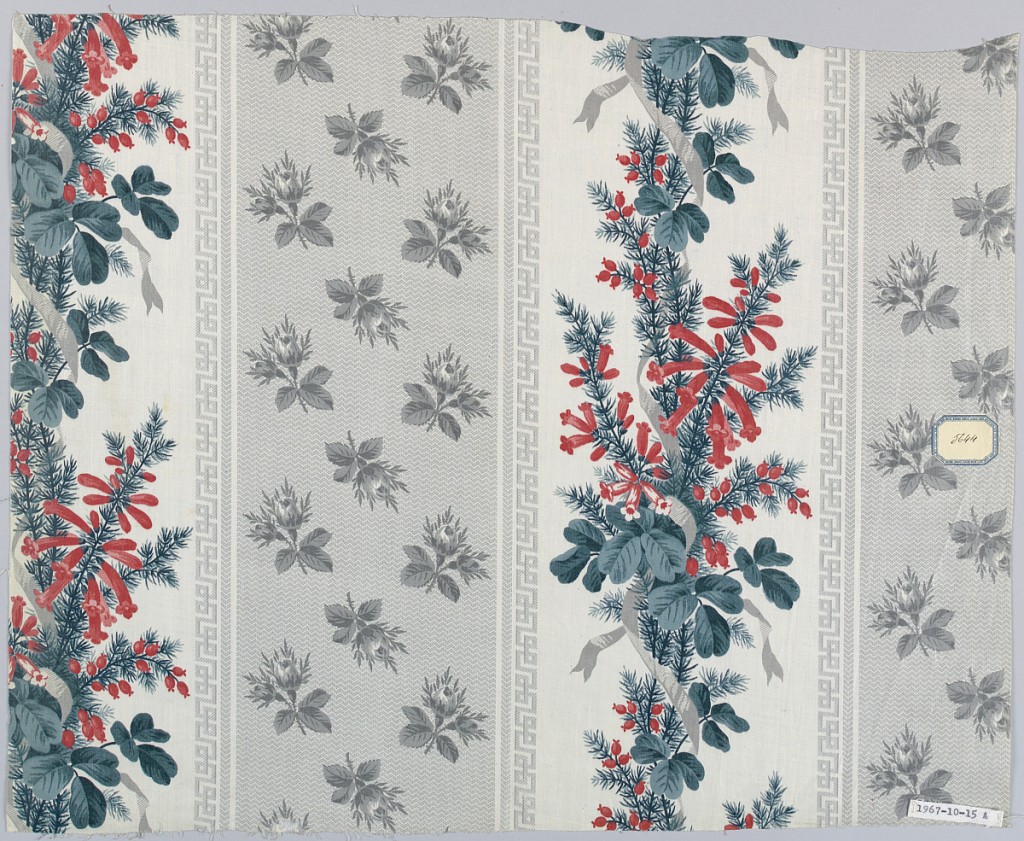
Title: Textile
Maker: Schwartz-Huguenin
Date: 1851–63
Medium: cotton Technique: printed by engraved roller on plain weave
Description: A) Ground divided into broad stripes, one fancy ground of gray with small rosebuds in darker gray; broad white stripe with stiff green foliage bearing pink bell-shaped blossoms.
B) Similar ground plan but with broad blue stripe made of diamond shapes.